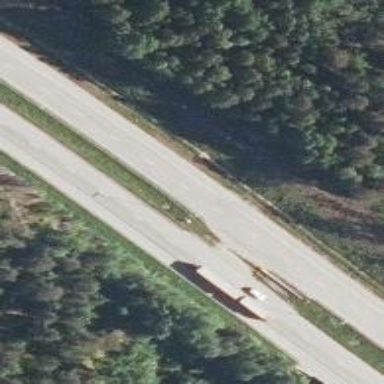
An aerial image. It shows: Asphalt motorway.